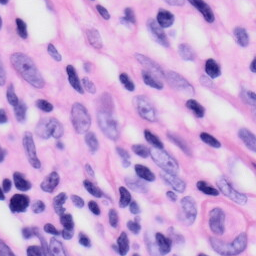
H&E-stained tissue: Skin